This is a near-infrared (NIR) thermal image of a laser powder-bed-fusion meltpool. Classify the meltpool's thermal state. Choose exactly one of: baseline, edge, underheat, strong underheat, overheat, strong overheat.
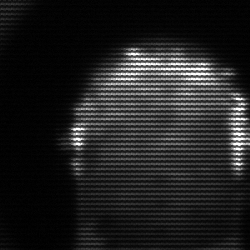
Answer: baseline